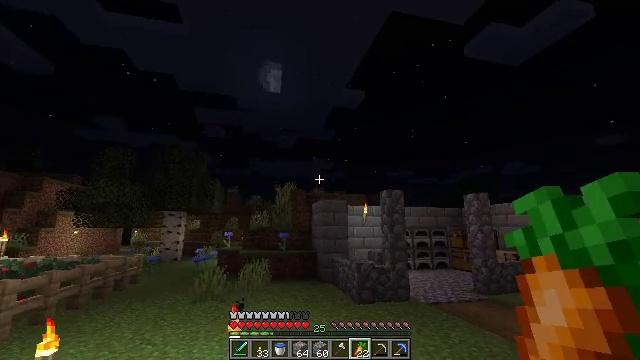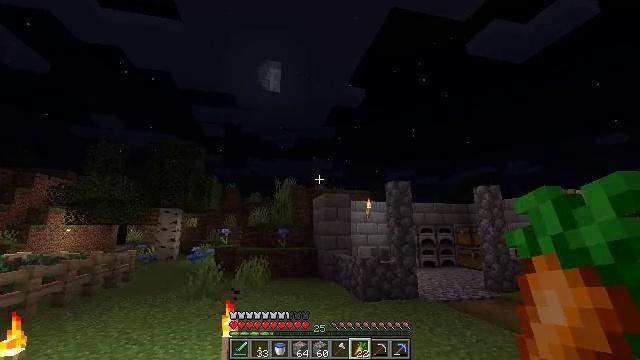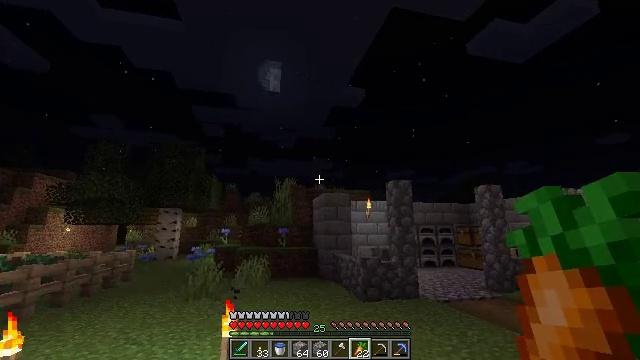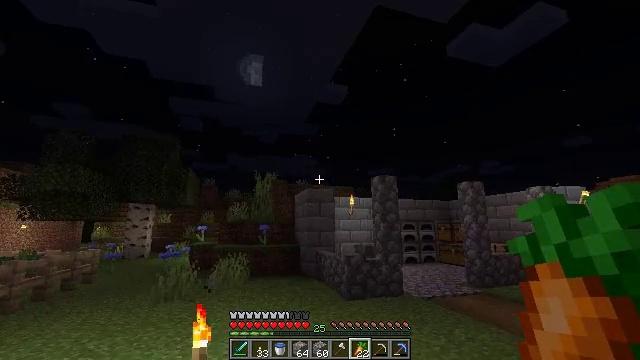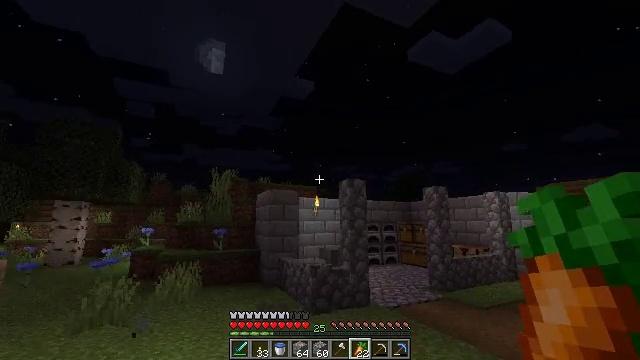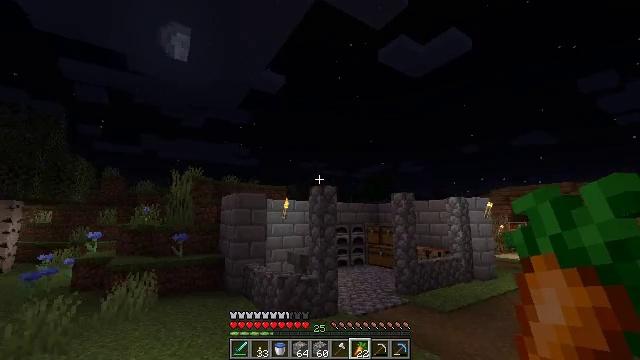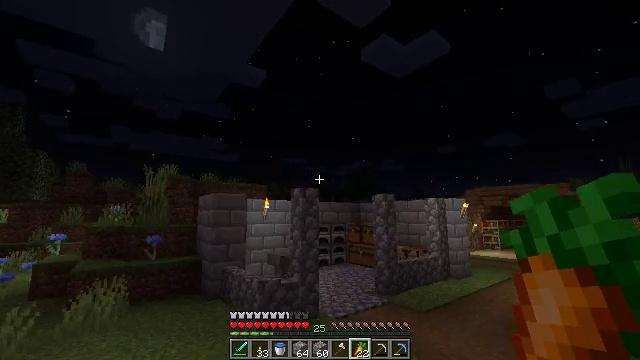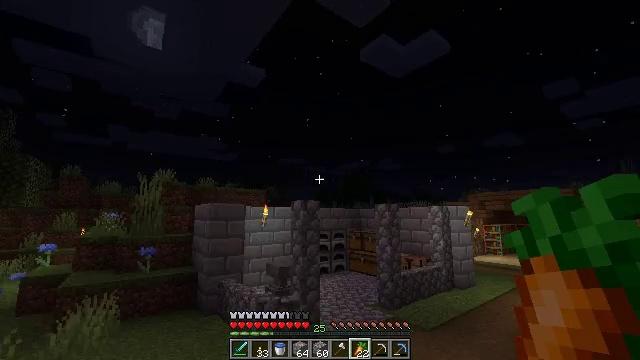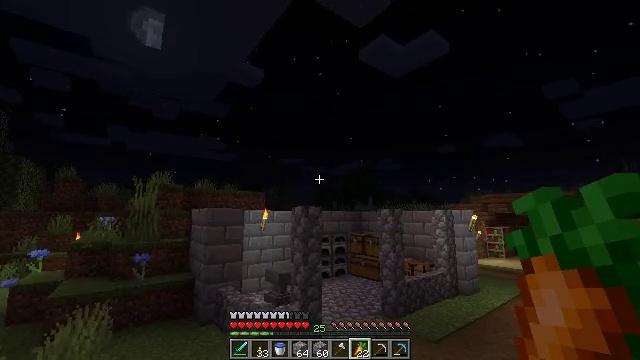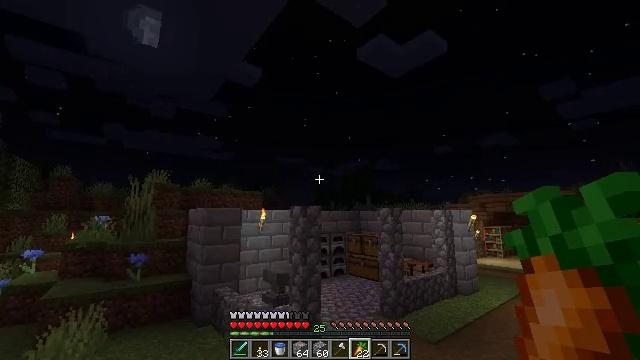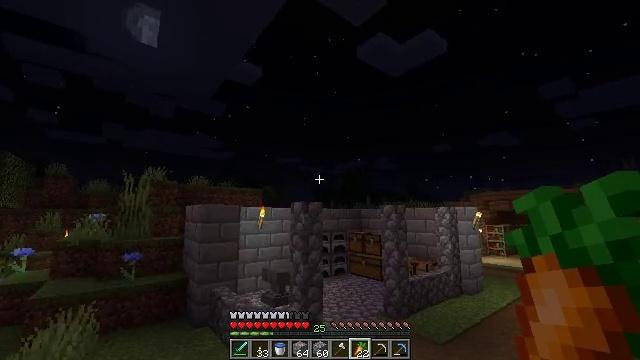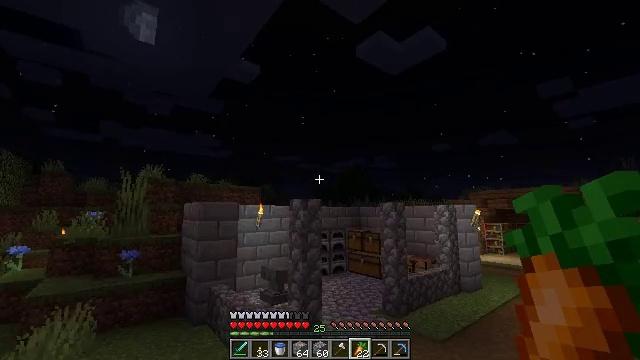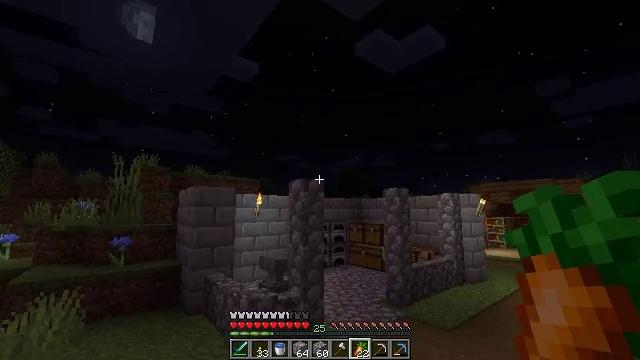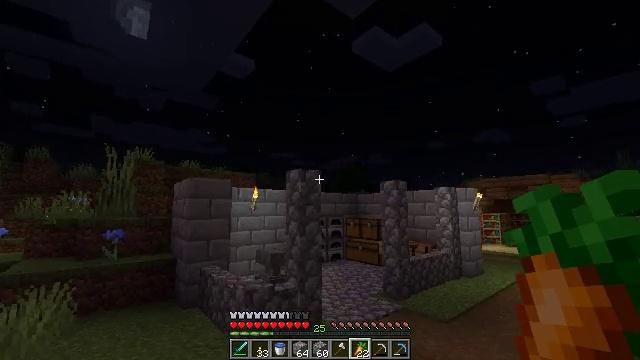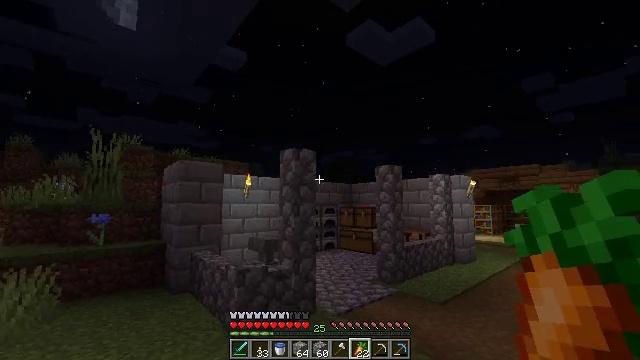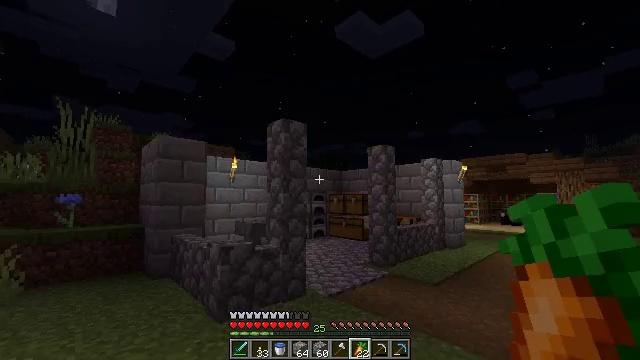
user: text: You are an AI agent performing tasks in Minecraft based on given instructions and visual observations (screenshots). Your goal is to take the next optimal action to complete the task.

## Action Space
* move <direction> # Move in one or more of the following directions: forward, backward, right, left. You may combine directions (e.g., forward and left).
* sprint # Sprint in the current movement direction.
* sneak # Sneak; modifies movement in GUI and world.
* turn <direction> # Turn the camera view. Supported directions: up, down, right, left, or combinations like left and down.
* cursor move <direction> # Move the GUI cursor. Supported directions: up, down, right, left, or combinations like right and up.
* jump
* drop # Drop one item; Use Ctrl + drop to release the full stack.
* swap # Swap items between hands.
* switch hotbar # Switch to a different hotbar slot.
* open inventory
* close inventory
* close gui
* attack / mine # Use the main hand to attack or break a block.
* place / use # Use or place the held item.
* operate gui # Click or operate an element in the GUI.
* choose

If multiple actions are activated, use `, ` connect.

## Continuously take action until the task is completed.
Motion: motion action
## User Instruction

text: Convert a block into lapis lazuli using the crafting table.
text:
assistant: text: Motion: move forward, jump
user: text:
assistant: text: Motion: move forward, jump
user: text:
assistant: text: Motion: move forward, turn right, jump
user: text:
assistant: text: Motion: move forward, turn right and down, jump
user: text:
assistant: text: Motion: move forward, turn right, jump
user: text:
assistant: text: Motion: move forward, turn right, jump
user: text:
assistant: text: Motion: move forward, jump
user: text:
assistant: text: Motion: move forward, jump
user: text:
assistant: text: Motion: move forward, jump
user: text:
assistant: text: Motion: move forward, jump
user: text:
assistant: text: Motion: move forward, jump
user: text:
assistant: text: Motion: move forward, jump
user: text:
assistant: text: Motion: move forward, jump
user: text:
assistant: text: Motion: move forward, turn right and down
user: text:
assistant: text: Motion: move forward, turn right and down
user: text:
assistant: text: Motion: move forward
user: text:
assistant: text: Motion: move forward and move right
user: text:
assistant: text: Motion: move forward and move right
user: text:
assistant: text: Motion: move forward and move right
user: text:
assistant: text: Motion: move right
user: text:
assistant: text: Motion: no_op
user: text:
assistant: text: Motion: move forward
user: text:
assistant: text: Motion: move forward
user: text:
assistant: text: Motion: move forward
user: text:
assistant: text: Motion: no_op
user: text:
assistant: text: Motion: no_op
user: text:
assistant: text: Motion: move forward
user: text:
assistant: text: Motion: move forward
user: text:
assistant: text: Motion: move forward
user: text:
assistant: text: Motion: move forward